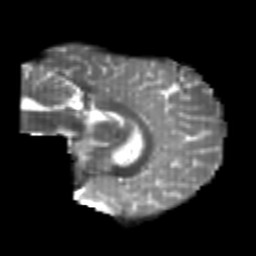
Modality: T2w
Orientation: sagittal
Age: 21
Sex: male
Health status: healthy
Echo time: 0.074 s